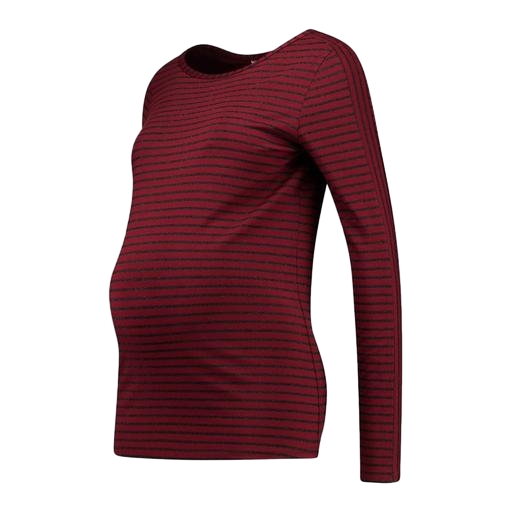
black maternity red, red women's striped long-sleeve t-shirt, red striped jersey tee, white background